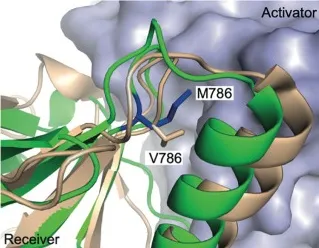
EGFR V786M mutation may facilitate the dimerization of EGFR, while it does not affect the binding of TKI. (B) A close-up view of the dimer interface. M786 (blue) may strength the interaction between the EGFR dimer by protruding into the activator kinase domain (slate surface).
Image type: radiology (ct)